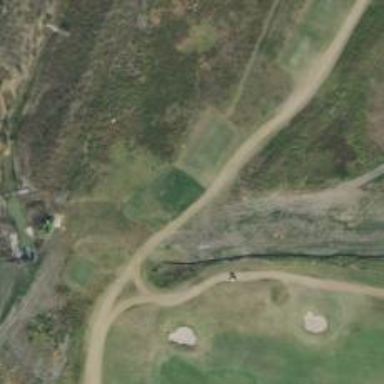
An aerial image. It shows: Pathway for golfing.